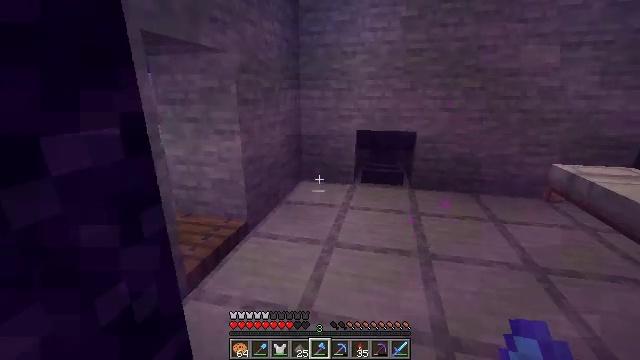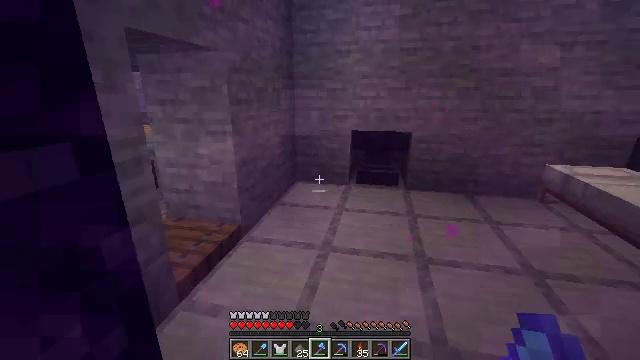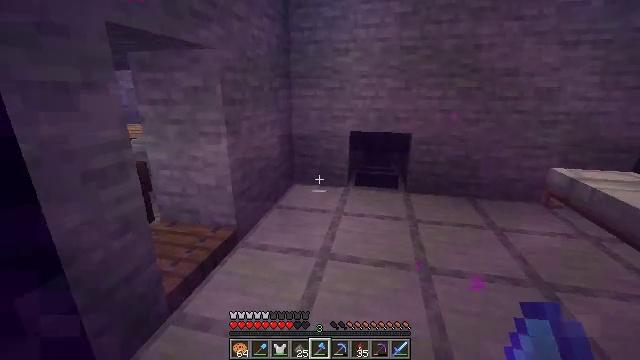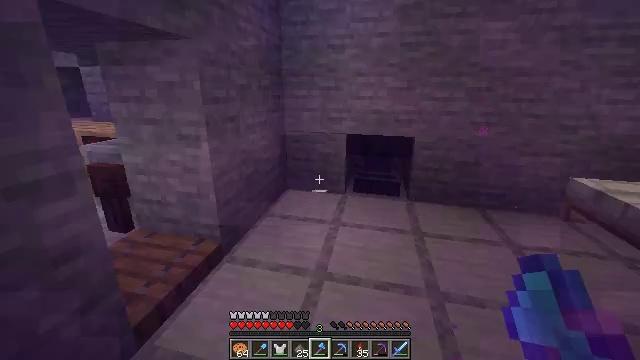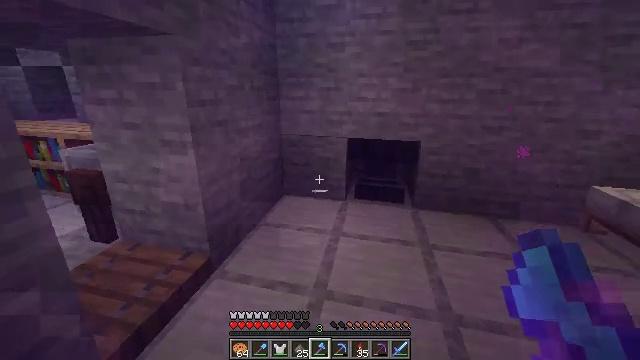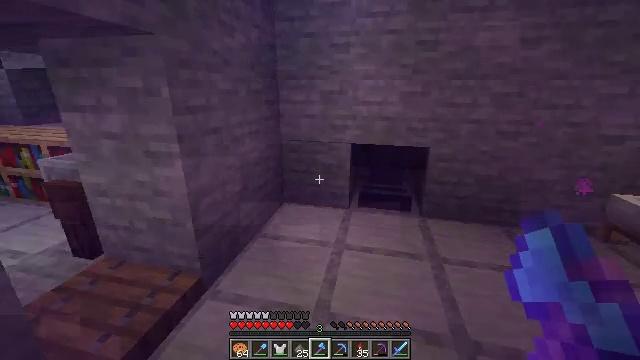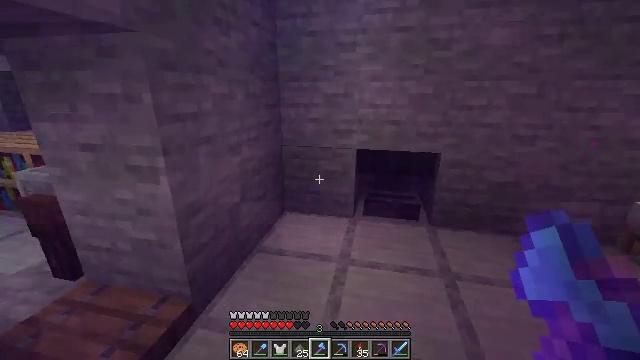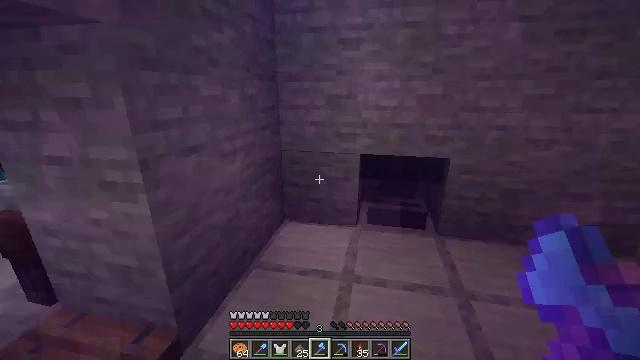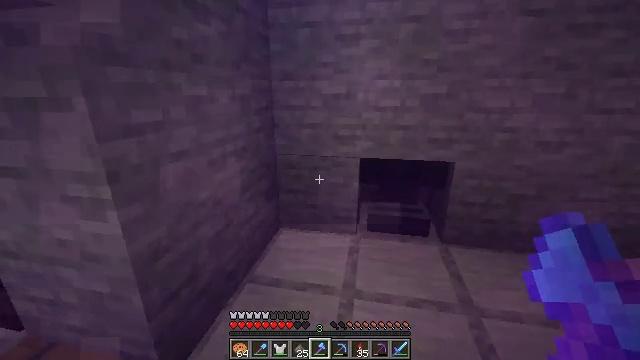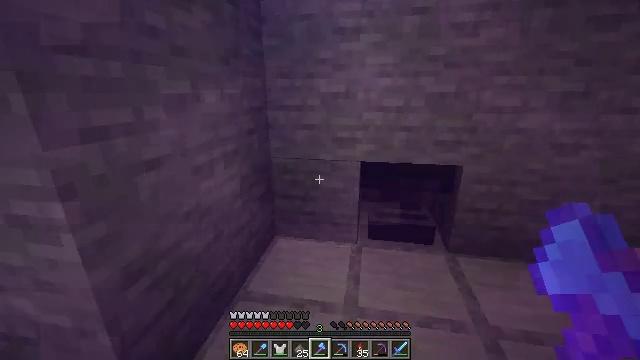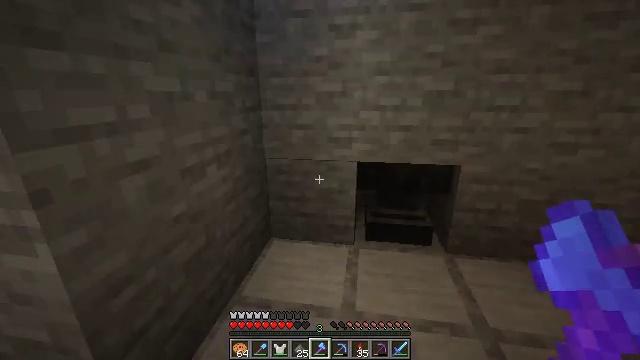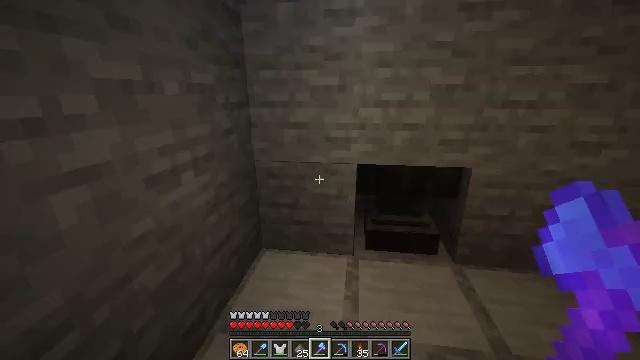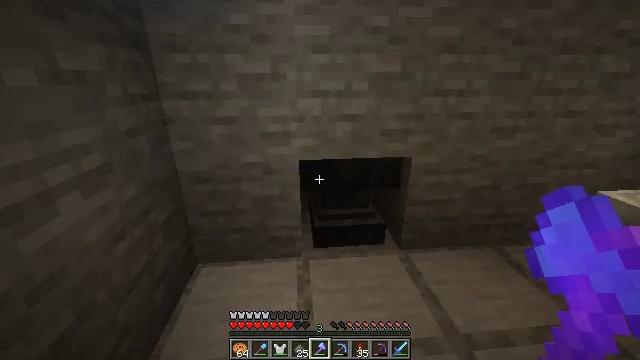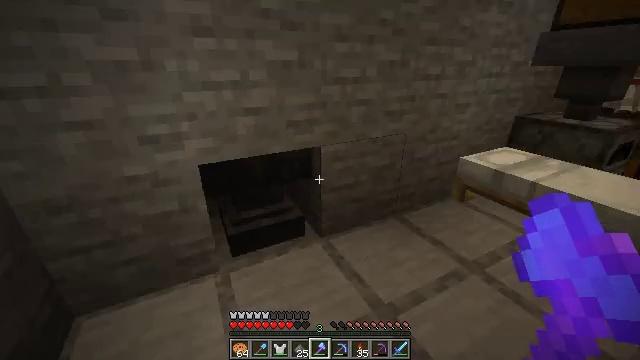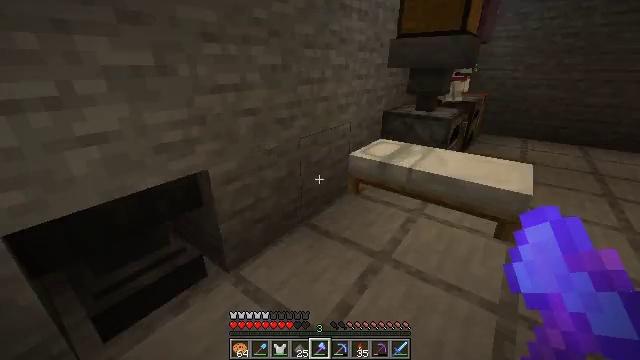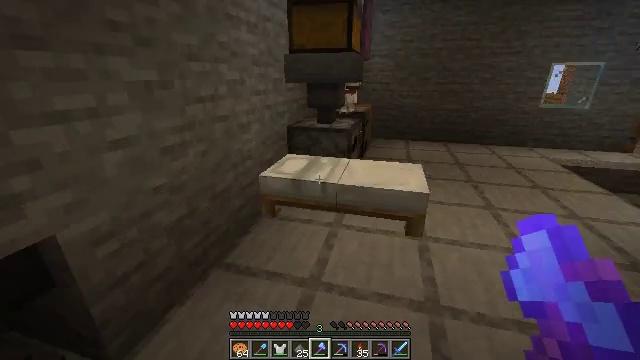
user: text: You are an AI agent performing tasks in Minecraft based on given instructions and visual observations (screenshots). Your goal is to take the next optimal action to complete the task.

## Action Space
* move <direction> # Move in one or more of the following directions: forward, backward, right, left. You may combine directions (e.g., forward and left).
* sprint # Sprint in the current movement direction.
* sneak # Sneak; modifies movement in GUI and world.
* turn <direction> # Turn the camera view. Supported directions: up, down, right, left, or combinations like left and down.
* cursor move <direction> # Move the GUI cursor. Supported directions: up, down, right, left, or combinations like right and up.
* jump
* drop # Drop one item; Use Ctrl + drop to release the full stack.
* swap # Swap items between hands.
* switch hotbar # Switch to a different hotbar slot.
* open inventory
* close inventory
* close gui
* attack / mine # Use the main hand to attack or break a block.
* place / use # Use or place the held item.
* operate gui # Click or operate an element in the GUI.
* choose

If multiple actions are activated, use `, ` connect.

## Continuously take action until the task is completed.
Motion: motion action
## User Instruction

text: Combine gold nuggets and a carrot to make a golden carrot.
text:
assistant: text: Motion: move forward, turn right
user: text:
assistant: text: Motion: move forward
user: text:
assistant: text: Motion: move forward
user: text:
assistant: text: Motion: move forward
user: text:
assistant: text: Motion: move forward
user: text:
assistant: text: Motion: move forward
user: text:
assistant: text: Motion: move forward
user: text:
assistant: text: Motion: move forward
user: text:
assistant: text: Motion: move forward
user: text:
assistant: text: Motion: move forward, turn right
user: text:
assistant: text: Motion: move forward, turn right
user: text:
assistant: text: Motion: move forward, turn right and down
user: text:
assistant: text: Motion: move forward, turn right and down
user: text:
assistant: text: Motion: move forward, turn right
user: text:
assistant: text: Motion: move forward, turn right and up
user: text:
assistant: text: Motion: move forward, turn right and up
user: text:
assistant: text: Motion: turn right and up
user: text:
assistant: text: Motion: turn right and up
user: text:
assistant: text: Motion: no_op
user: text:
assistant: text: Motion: turn right
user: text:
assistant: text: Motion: no_op
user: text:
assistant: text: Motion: move forward
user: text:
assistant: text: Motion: move forward
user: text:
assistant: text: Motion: move forward, turn left
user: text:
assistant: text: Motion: move forward, turn left
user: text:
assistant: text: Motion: move forward, turn up
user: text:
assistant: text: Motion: move forward, turn right
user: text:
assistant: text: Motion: move forward, turn right
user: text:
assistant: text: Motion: move forward
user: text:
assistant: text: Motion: move forward, sprint